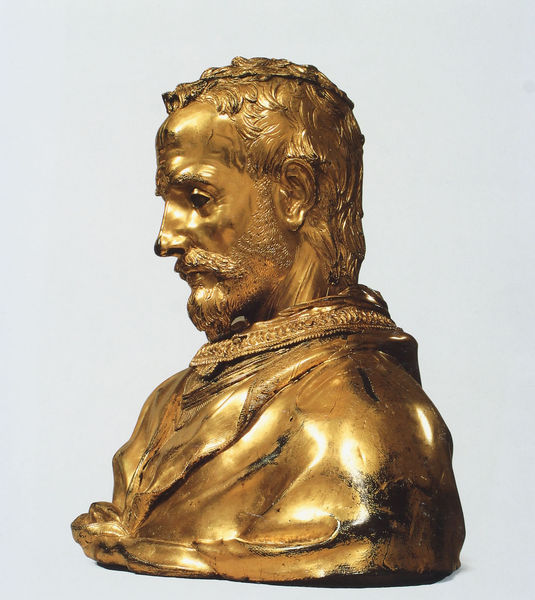
Titel: Reliquienbüste des hl. Rossore
Künstler: Donatello
Institution: Pisa, Museo Nazionale di S. Matteo
Schlagwörter: kopf, portrait, porträt, gold, krone, skulptur, büste, plastik, kranz, guss